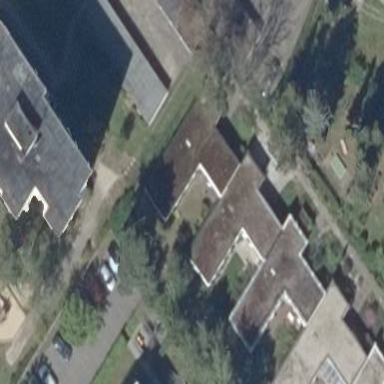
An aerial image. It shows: Terrace building.